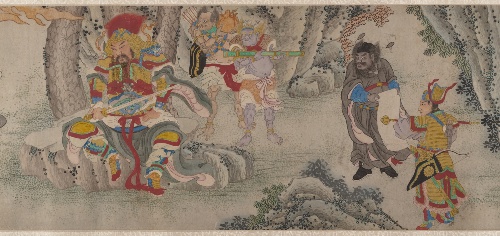
Title: 明  鄭重  搜山圖  卷|Searching the Mountains for Demons
Artist: Zheng Zhong
Artist bio: Chinese, active ca. 1612–48
Date: 17th century
Object type: Handscroll
Classification: Paintings
Medium: Handscroll; ink and color on paper
Culture: China
Period: Ming (1368–1644) or Qing dynasty (1644–1911)
Dimensions: 10 5/8 in. x 27 ft. 9 1/2 in. (27 x 847.1 cm)
Department: Asian Art
Credit line: Purchase, Bequest of Dorothy Graham Bennett, 1991
Accession year: 1991
Repository: Metropolitan Museum of Art, New York, NY
Tags: Men